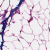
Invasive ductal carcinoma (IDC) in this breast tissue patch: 0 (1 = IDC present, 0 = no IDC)